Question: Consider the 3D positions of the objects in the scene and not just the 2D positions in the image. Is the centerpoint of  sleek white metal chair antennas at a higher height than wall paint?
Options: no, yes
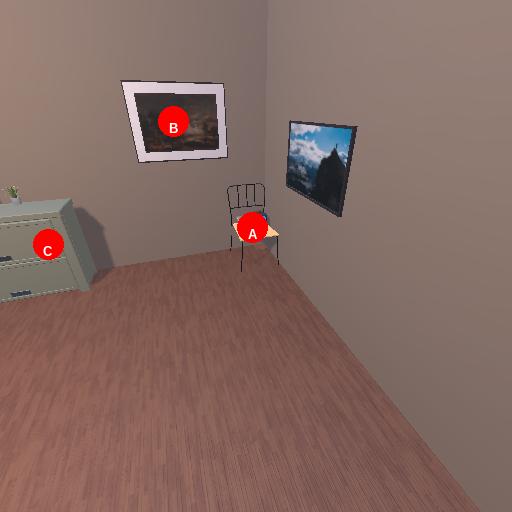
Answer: no